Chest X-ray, PA view. Patient: 56 years old, sex M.
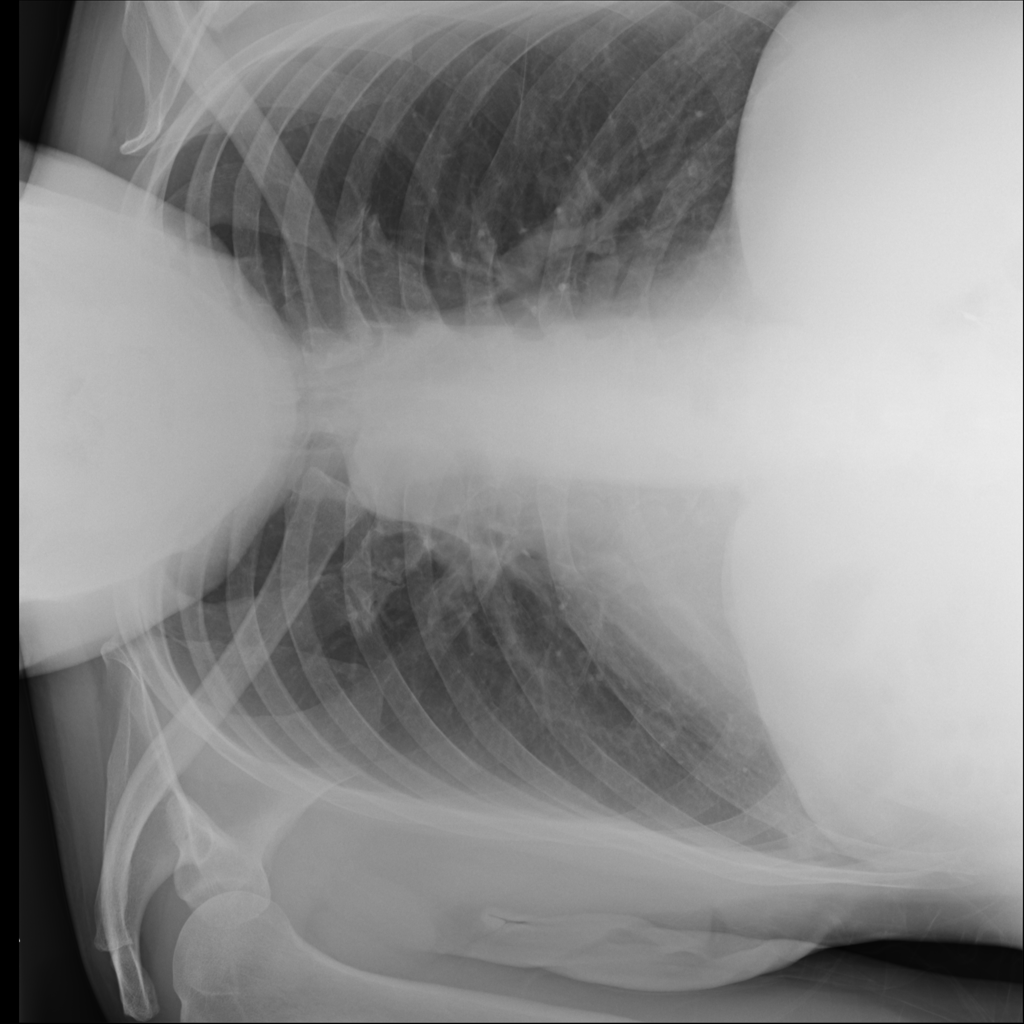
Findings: No Finding